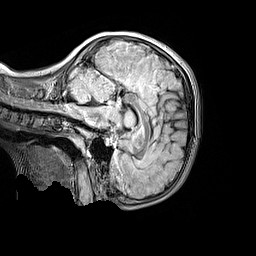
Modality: FLAIR
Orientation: sagittal
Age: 13
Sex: female
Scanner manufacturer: siemens
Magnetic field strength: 3 T
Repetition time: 5 s
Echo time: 0.388 s